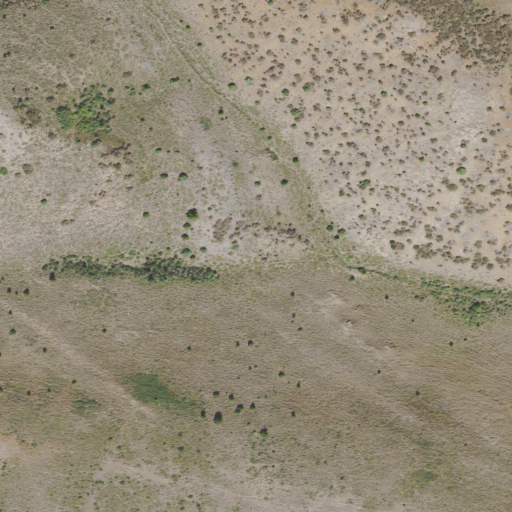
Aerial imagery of valley in Idaho named Middle Fork South Canyon containing shrub and evergreen forest